Question: How do you close Explorer programmatically?
By that I mean, how do you invoke this function programmatically:

Edit: Typo in the picture, it should say "Ctrl-Shift-Right-Click" instead of "Shift-Click".
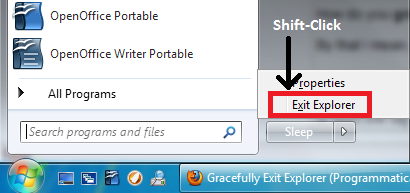
Answer: I debugged this out of curiosity. All it does is post a message to one of explorer's windows:
'''
BOOL ExitExplorer()
{
HWND hWndTray = FindWindow(_T("Shell_TrayWnd"), NULL);
return PostMessage(hWndTray, 0x5B4, 0, 0);
}
'''
Of course this is an undocumented WM_USER message so the behavior could quite possibly change in the future.